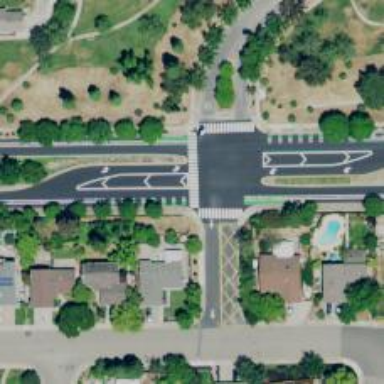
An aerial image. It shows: Uncontrolled road crossing.